Question: I am creating a simple toolbar using RelativeLayout
and to a button image i am using following code,
'''
ImageButton back = new ImageButton(ctx.getContext());
RelativeLayout.LayoutParams backLayoutParams = new RelativeLayout.LayoutParams(LayoutParams.WRAP_CONTENT, LayoutParams.WRAP_CONTENT);
backLayoutParams.addRule(RelativeLayout.CENTER_VERTICAL);
back.setLayoutParams(backLayoutParams);
back.setContentDescription("Back Button");
back.setId(2);
try {
back.setImageBitmap(loadDrawable("icon_left.png"));
} catch (IOException e) {
Log.e(LOG_TAG, e.getMessage(), e);
}
back.setOnClickListener(new View.OnClickListener() {
public void onClick(View v) {
//
}
});
'''
for adding it to the toolbar
'''
toolbar.addView(back);
'''
for toolbar i am using,
'''
RelativeLayout toolbar = new RelativeLayout(ctx.getContext());
toolbar.setLayoutParams(new LinearLayout.LayoutParams(LayoutParams.FILL_PARENT,60));
'''
Problem is that the button image doesnt FILLS inside layout param.
i tried using setMargin it works, but it doesnot scales with various screen resolutions.

Need directions on how to do this.
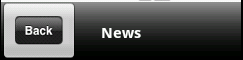
Answer: By default, 'ImageButton' has a button background behind its image just like 'Button' does behind its text.
Disable the background by calling 'setBackgroundDrawable(null)' in your code.